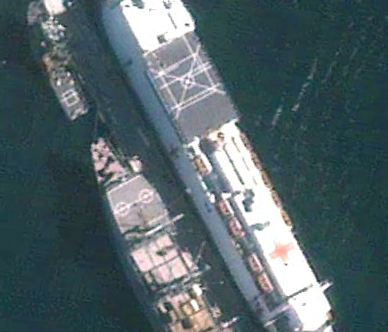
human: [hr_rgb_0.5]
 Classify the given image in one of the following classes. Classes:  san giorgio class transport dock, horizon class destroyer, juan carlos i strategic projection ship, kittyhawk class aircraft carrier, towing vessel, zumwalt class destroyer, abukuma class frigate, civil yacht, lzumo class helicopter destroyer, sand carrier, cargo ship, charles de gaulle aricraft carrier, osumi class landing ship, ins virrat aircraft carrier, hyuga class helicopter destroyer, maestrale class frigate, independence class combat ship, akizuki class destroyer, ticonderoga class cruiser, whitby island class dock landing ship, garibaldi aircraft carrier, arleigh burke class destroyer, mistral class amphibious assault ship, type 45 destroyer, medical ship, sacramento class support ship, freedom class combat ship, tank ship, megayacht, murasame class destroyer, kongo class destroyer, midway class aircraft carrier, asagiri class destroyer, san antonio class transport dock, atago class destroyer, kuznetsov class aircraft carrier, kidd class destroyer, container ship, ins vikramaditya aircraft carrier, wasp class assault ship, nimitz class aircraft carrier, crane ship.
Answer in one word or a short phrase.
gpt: Medical ship